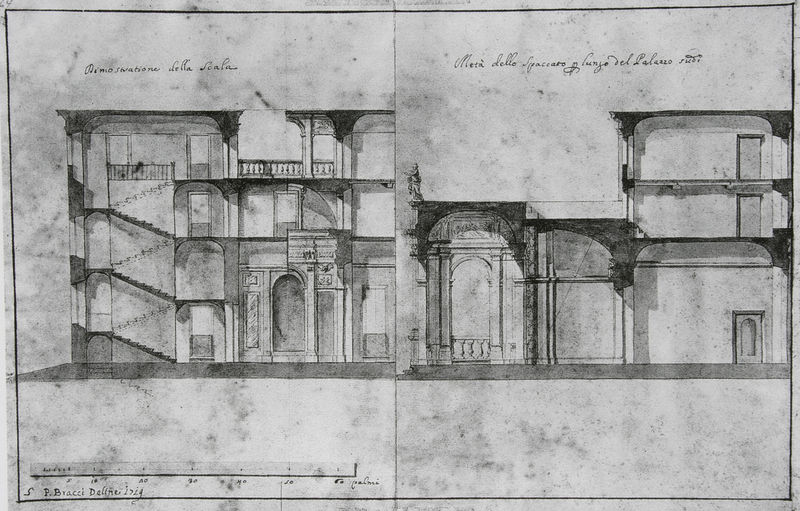
Titel: Schnitte der Villa del Pigneto, Rom
Künstler: Pietro Bracci
Standort: Montreal
Institution: Collection Centre Canadien d'Architecture, Canadian Centre for Architecture
Schlagwörter: flügel, weiß, fenster, grau, marmor, pfeiler, schwarz, skizze, säule, säulen, terasse, tür, zeichnung, dach, gebäude, haus, schloss, architektur, rahmen, signatur, brüstung, boden, drei, klassizismus, blatt, skulptur, statue, balkon, relief, schrift, papier, bogen, türen, datierung, mauer, türe, schriftzug, empore, rundbogen, kuppel, querformat, treppe, treppen, gefaltet, streng, zahlen, aufgang, geländer, stufe, stufen, granit, plastik, tor, bögen, eingang, tusche, arkade, gewölbe, dreistöckig, palast, palazzo, stockwerk, balustrade, kohle, schnitt, schwarzweiss, text, buchstaben, beschriftung, bleistift, räume, entwurf, statuette, tinte, arkaden, kapitell, flecken, tore, villa, geometrisch, seiten, gesims, quader, statuen, portikus, treppenhaus, fleckig, etagen, geschosse, plan, statuetten, einsicht, stockwerke, schaft, querschnitt, bau, knick, handschrift, legende, geschoss, gebälk, bauwerk, palais, massstab, aufriss, architekturzeichnung, profanbau, bauplan, winkel, längsschnitt, balluster, trakt, skala, masstab, maß, maßangabe, metermass, stelen, baluster, italienisch, falz, dachterasse, mehrstöckig, base, ma stab, niederschrift, ballustern, bracci, bllustrade, ortal, scala, stufne, arichtektur, mehrstöclig